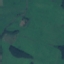
Land use / land cover: Pasture